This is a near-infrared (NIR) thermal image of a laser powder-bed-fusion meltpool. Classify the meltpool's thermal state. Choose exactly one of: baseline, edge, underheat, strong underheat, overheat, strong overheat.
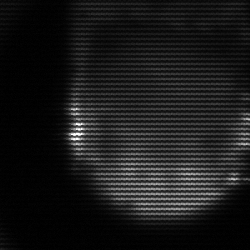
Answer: edge